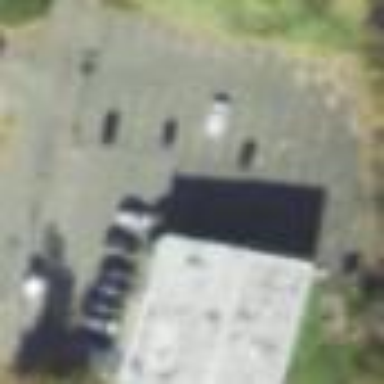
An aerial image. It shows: Parking area.